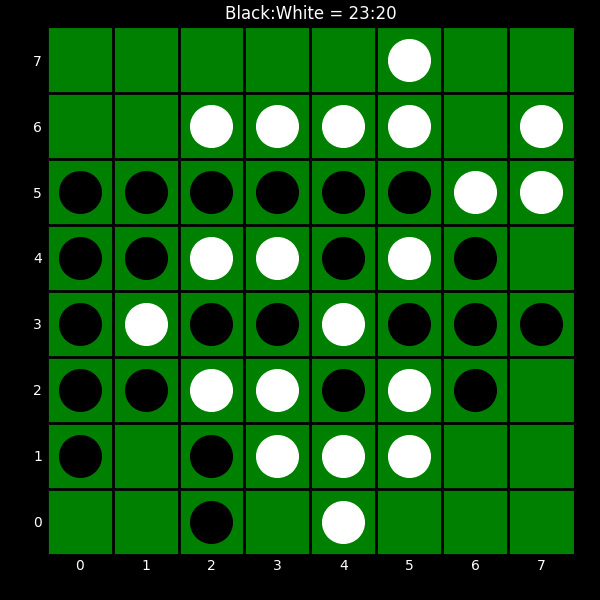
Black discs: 23
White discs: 20